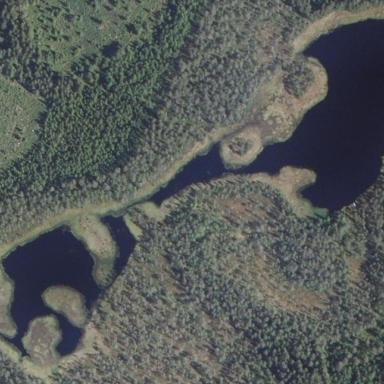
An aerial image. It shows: Serene lake surrounded by nature.